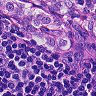
Metastatic tissue present: yes